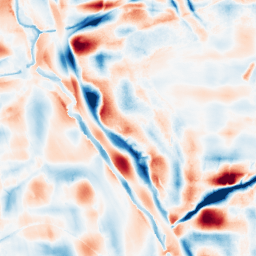
Category: wavelet
Decomposition family: wavelet_dwt
Decomposition parameters: wavelet: coif2
level: 5
Upsampling method: cubic_catmull_rom
Upsampling parameters: scale: 4
Upsampling scale: 4